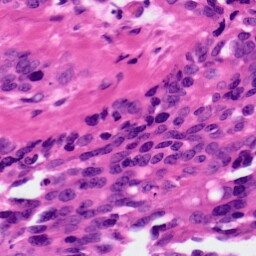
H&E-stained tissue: Ovarian